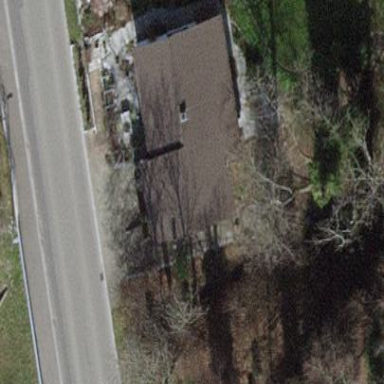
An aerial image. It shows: Garage.